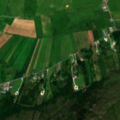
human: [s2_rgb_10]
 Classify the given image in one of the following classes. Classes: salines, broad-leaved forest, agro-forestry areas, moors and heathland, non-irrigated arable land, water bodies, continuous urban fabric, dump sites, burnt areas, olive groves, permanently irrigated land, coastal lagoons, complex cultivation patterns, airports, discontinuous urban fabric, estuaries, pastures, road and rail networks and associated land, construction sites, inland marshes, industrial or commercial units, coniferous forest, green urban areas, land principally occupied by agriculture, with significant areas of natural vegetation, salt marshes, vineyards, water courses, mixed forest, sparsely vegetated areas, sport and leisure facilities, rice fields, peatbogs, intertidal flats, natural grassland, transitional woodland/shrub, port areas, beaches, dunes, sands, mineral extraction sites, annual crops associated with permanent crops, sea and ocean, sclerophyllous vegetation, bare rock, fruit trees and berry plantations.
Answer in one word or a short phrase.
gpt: discontinuous urban fabric, pastures, moors and heathland, beaches, dunes, sands